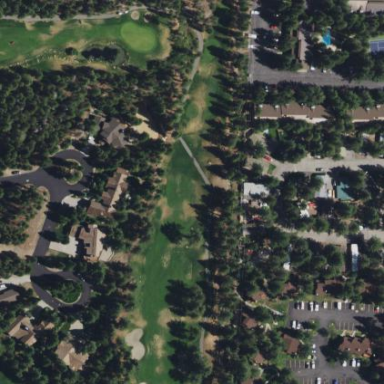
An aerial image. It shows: Green golf area with grass land use.